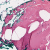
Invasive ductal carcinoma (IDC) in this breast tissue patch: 0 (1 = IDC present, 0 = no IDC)